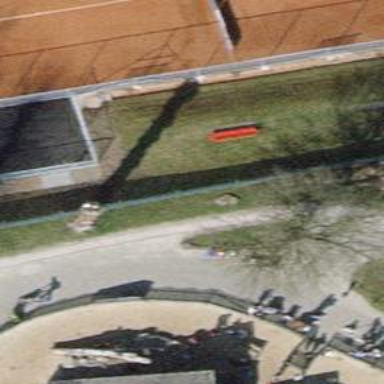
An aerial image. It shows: Red bench.